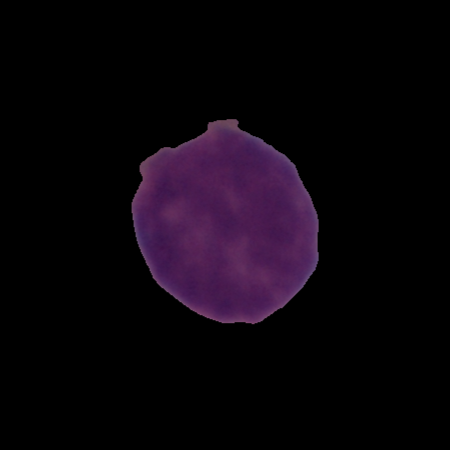
Label: healthy